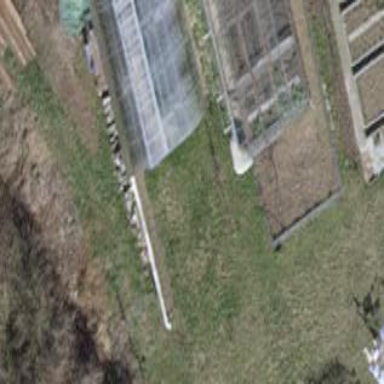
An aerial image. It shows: Greenhouse.